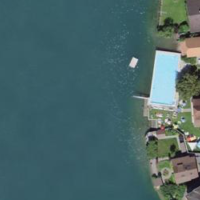
EUNIS habitat code: 14
Species observed at this site:
Mergus merganser